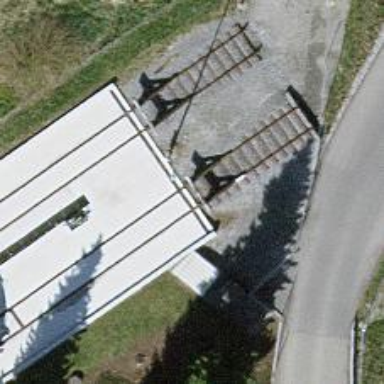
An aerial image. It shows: Railway buffer stop.